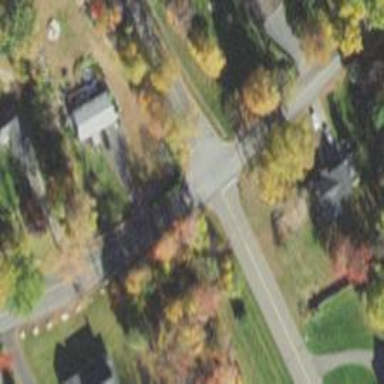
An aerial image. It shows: Road with stop sign.